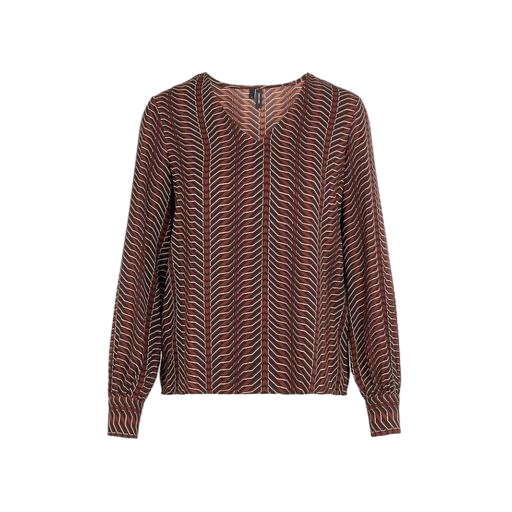
multicolor vero moda rust high neck blouse, multicolor v-neck top only macy, multicolor vila rust lace insert blouse, white background